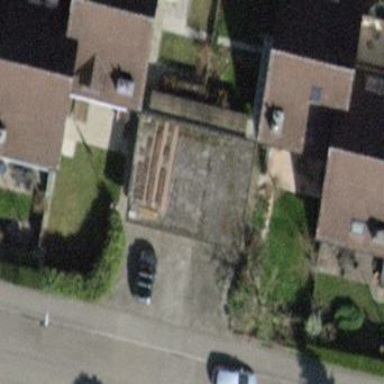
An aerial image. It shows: Group of garages.